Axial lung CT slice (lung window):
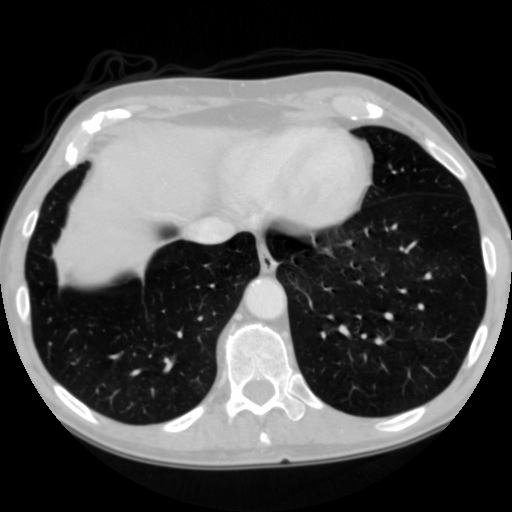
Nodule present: no